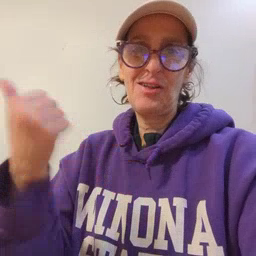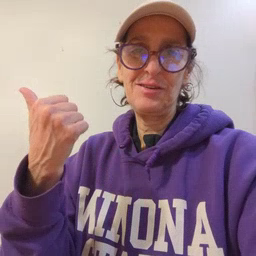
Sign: another